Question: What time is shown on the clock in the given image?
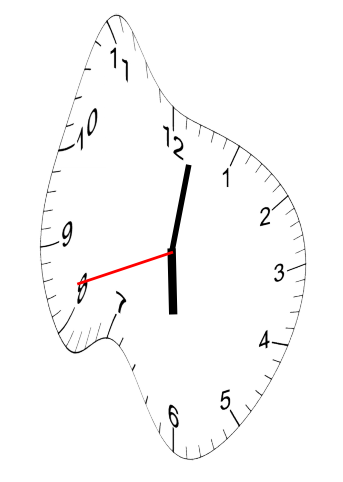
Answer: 06:01:42